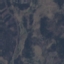
Land use / land cover class: HerbaceousVegetation